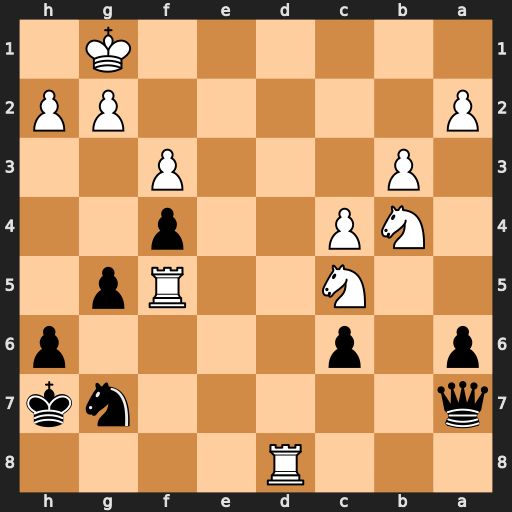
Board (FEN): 3R4/q5nk/p1p4p/2N2Rp1/1NP2p2/1P3P2/P5PP/6K1
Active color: b
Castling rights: -
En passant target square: -
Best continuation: Qe7 Kf1 Qxd8